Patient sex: M
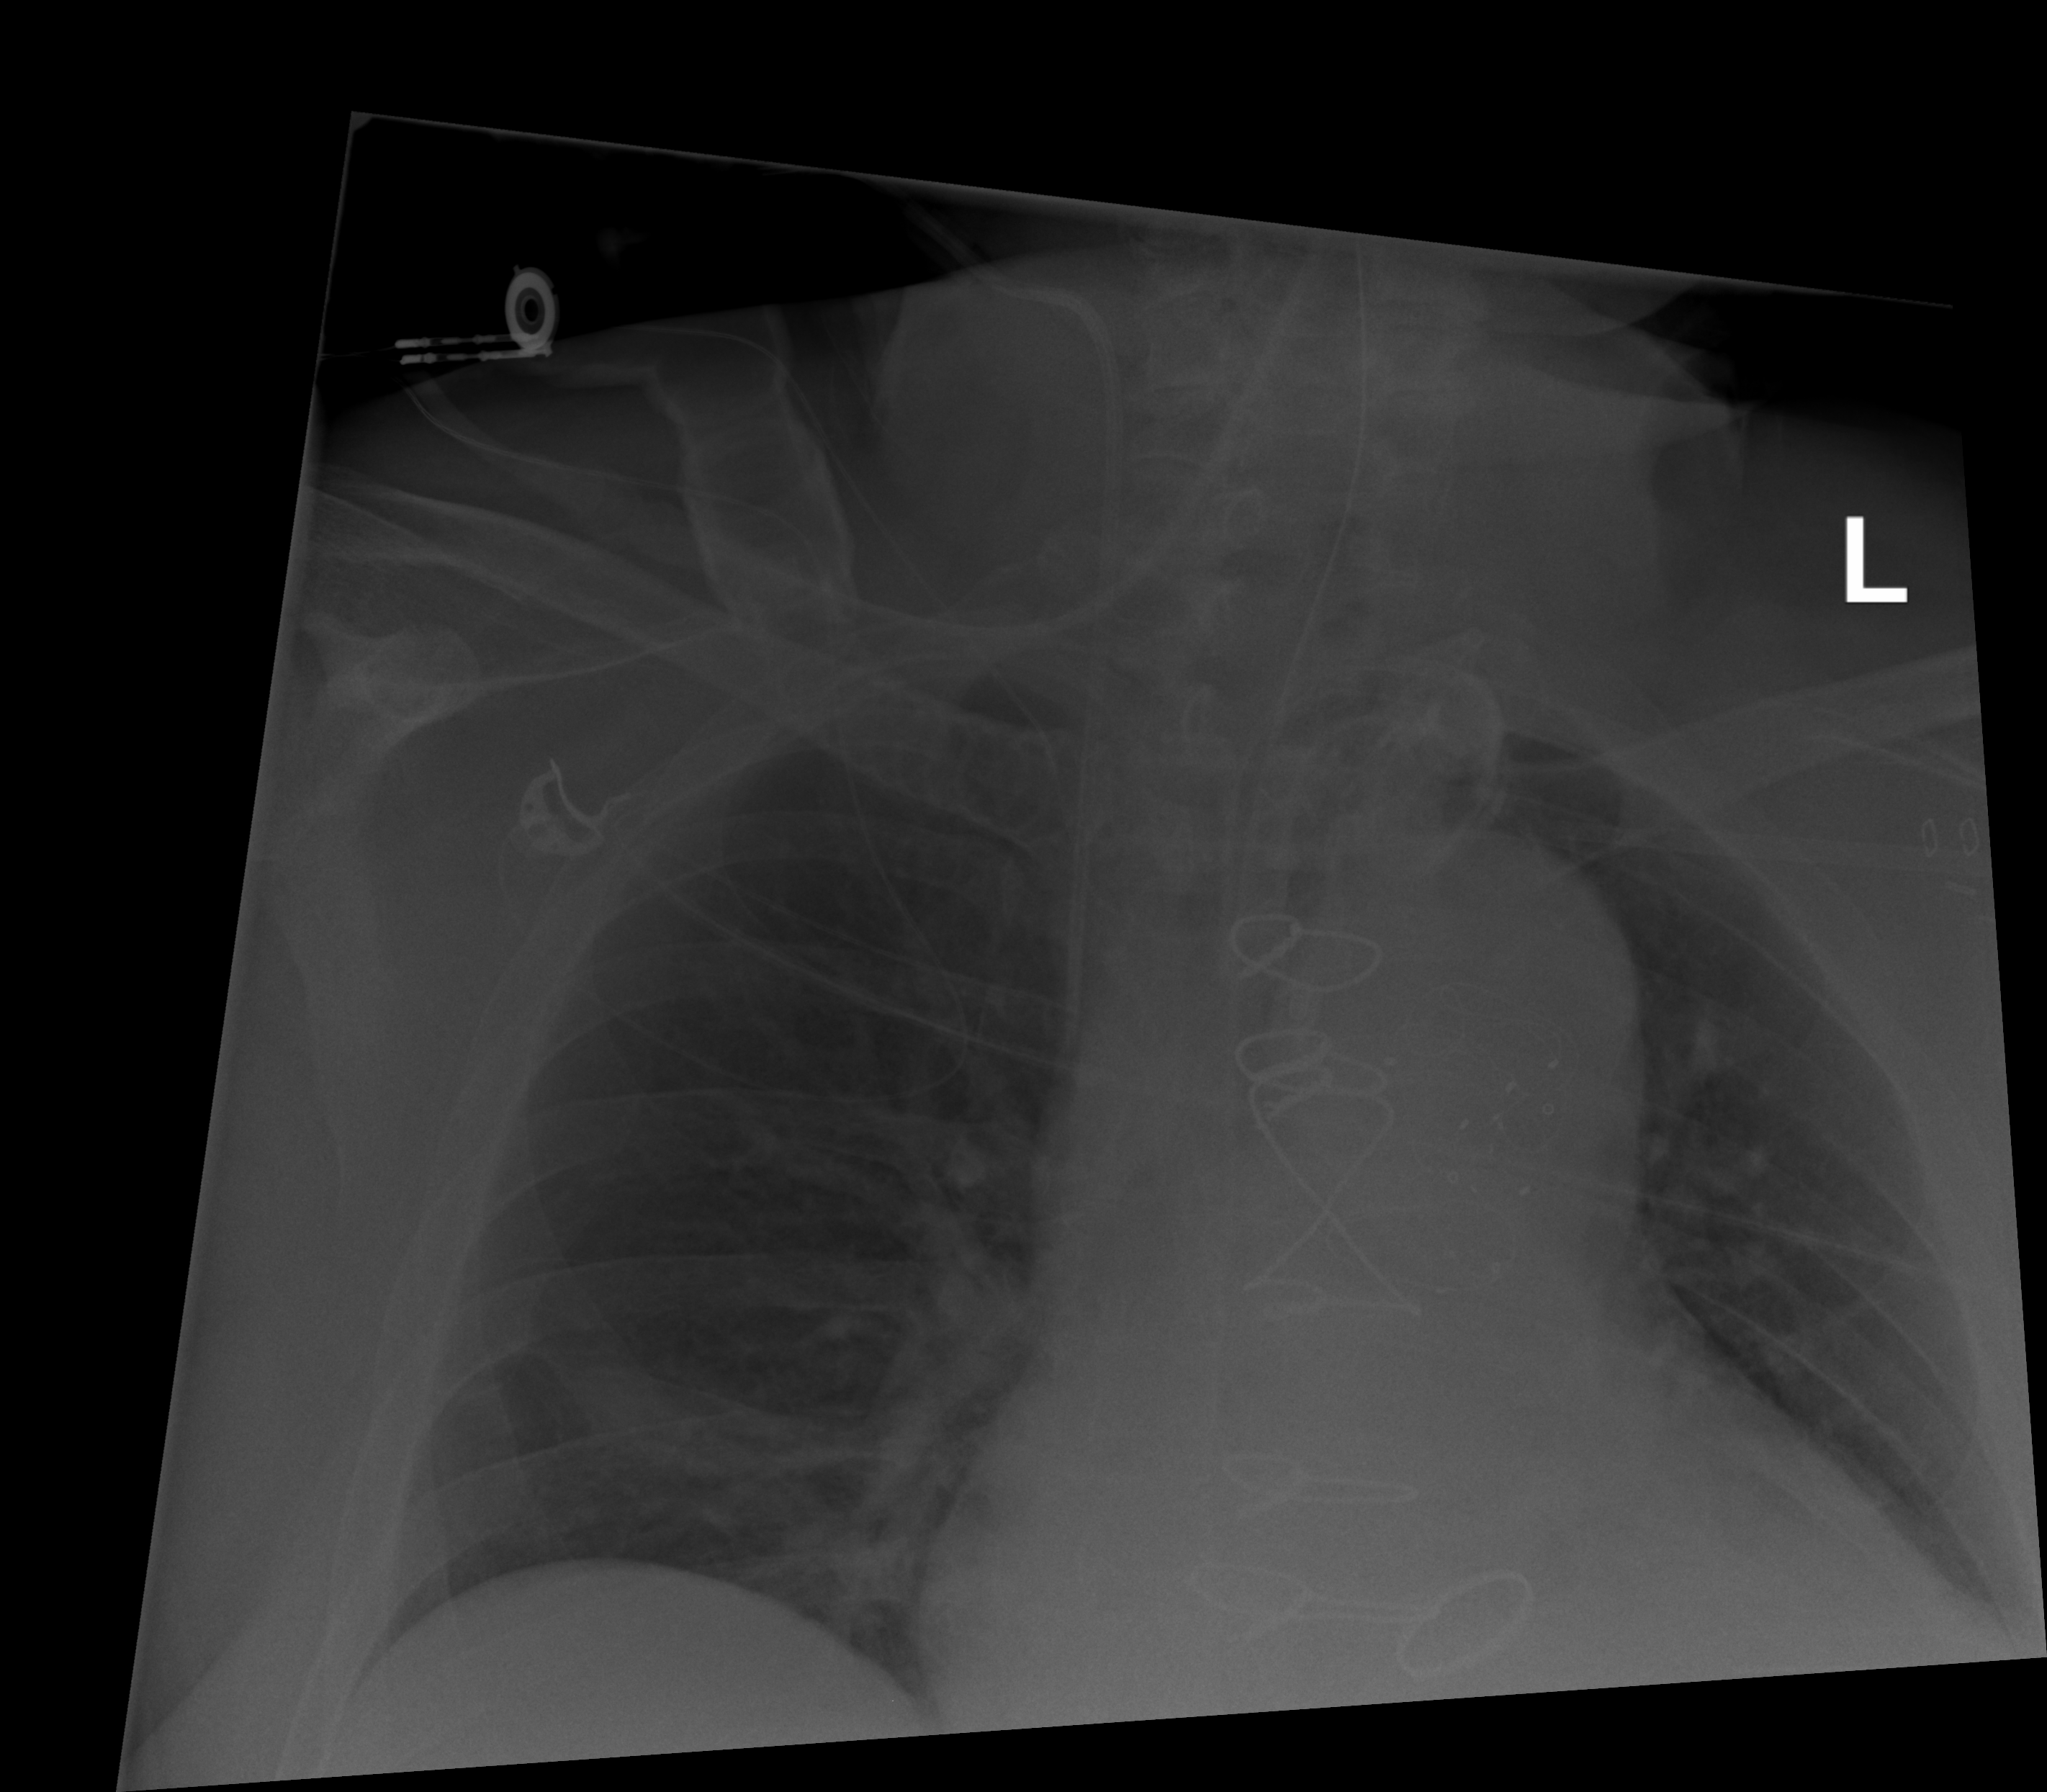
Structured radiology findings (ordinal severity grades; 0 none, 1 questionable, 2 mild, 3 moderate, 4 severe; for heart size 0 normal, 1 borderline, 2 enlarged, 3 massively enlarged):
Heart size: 2
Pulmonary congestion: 2
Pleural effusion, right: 0
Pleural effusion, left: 0
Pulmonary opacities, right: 0
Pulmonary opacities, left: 0
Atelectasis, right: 1
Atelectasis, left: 0